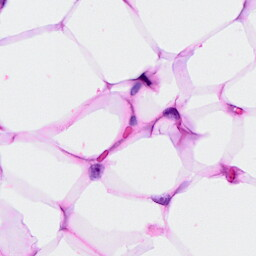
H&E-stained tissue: Breast